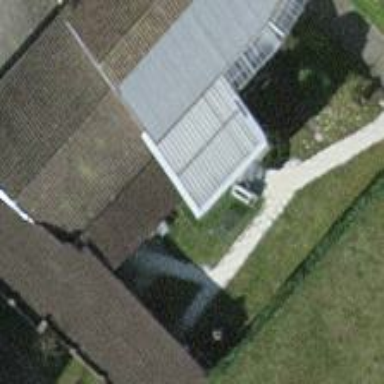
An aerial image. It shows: View of roof of building.